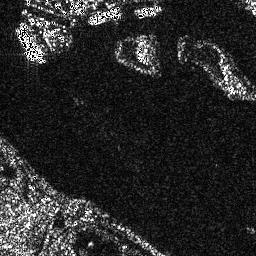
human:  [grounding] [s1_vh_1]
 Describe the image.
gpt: In the satellite image, there is  <ref>1 small ship </ref> <box>[[51, 1, 63, 7, 0]]</box> located at top,  <ref>1 medium ship </ref> <box>[[33, 1, 47, 9, 0]]</box> located at top,  <ref>1 medium ship </ref> <box>[[4, 9, 16, 24, 0]]</box> located at top left.